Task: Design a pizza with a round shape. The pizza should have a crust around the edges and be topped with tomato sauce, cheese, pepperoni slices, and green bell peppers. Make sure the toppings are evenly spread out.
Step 651:
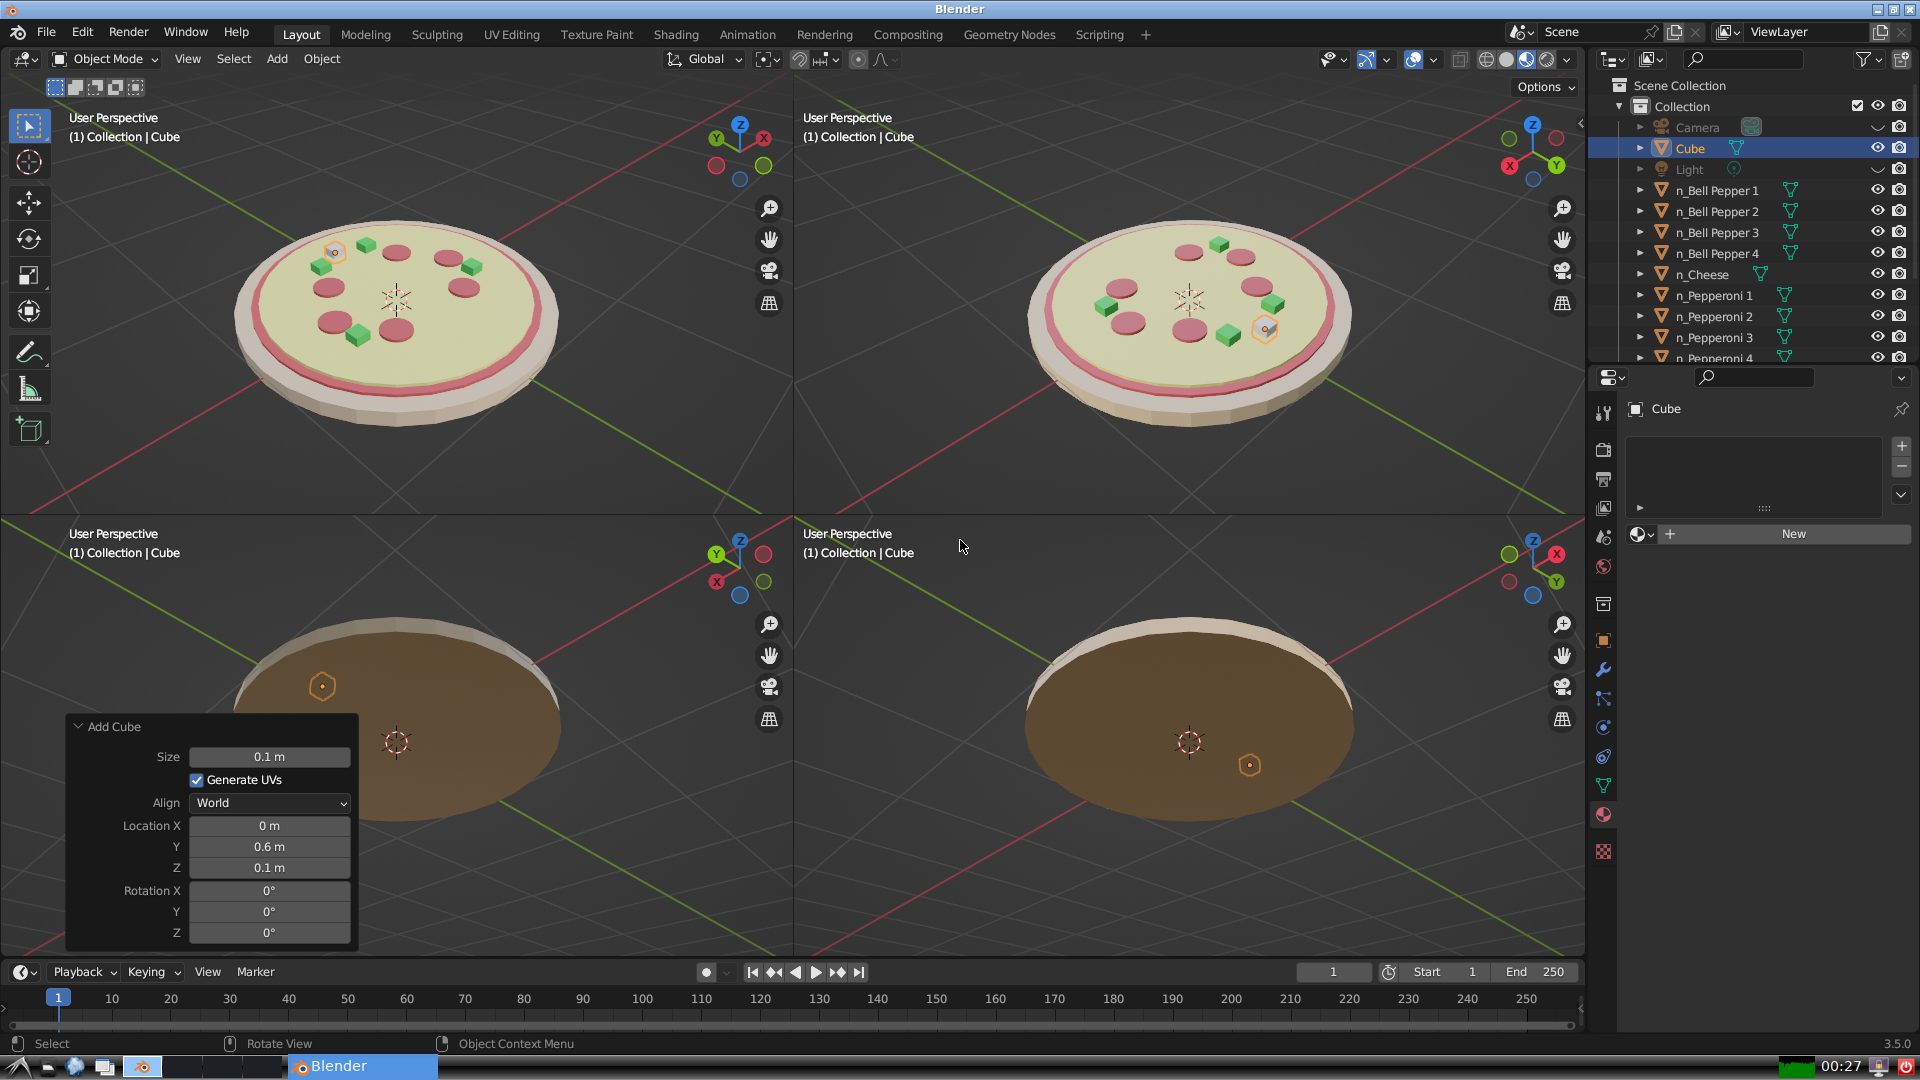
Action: {"key_press": ['Ctrl, Home']}